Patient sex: M
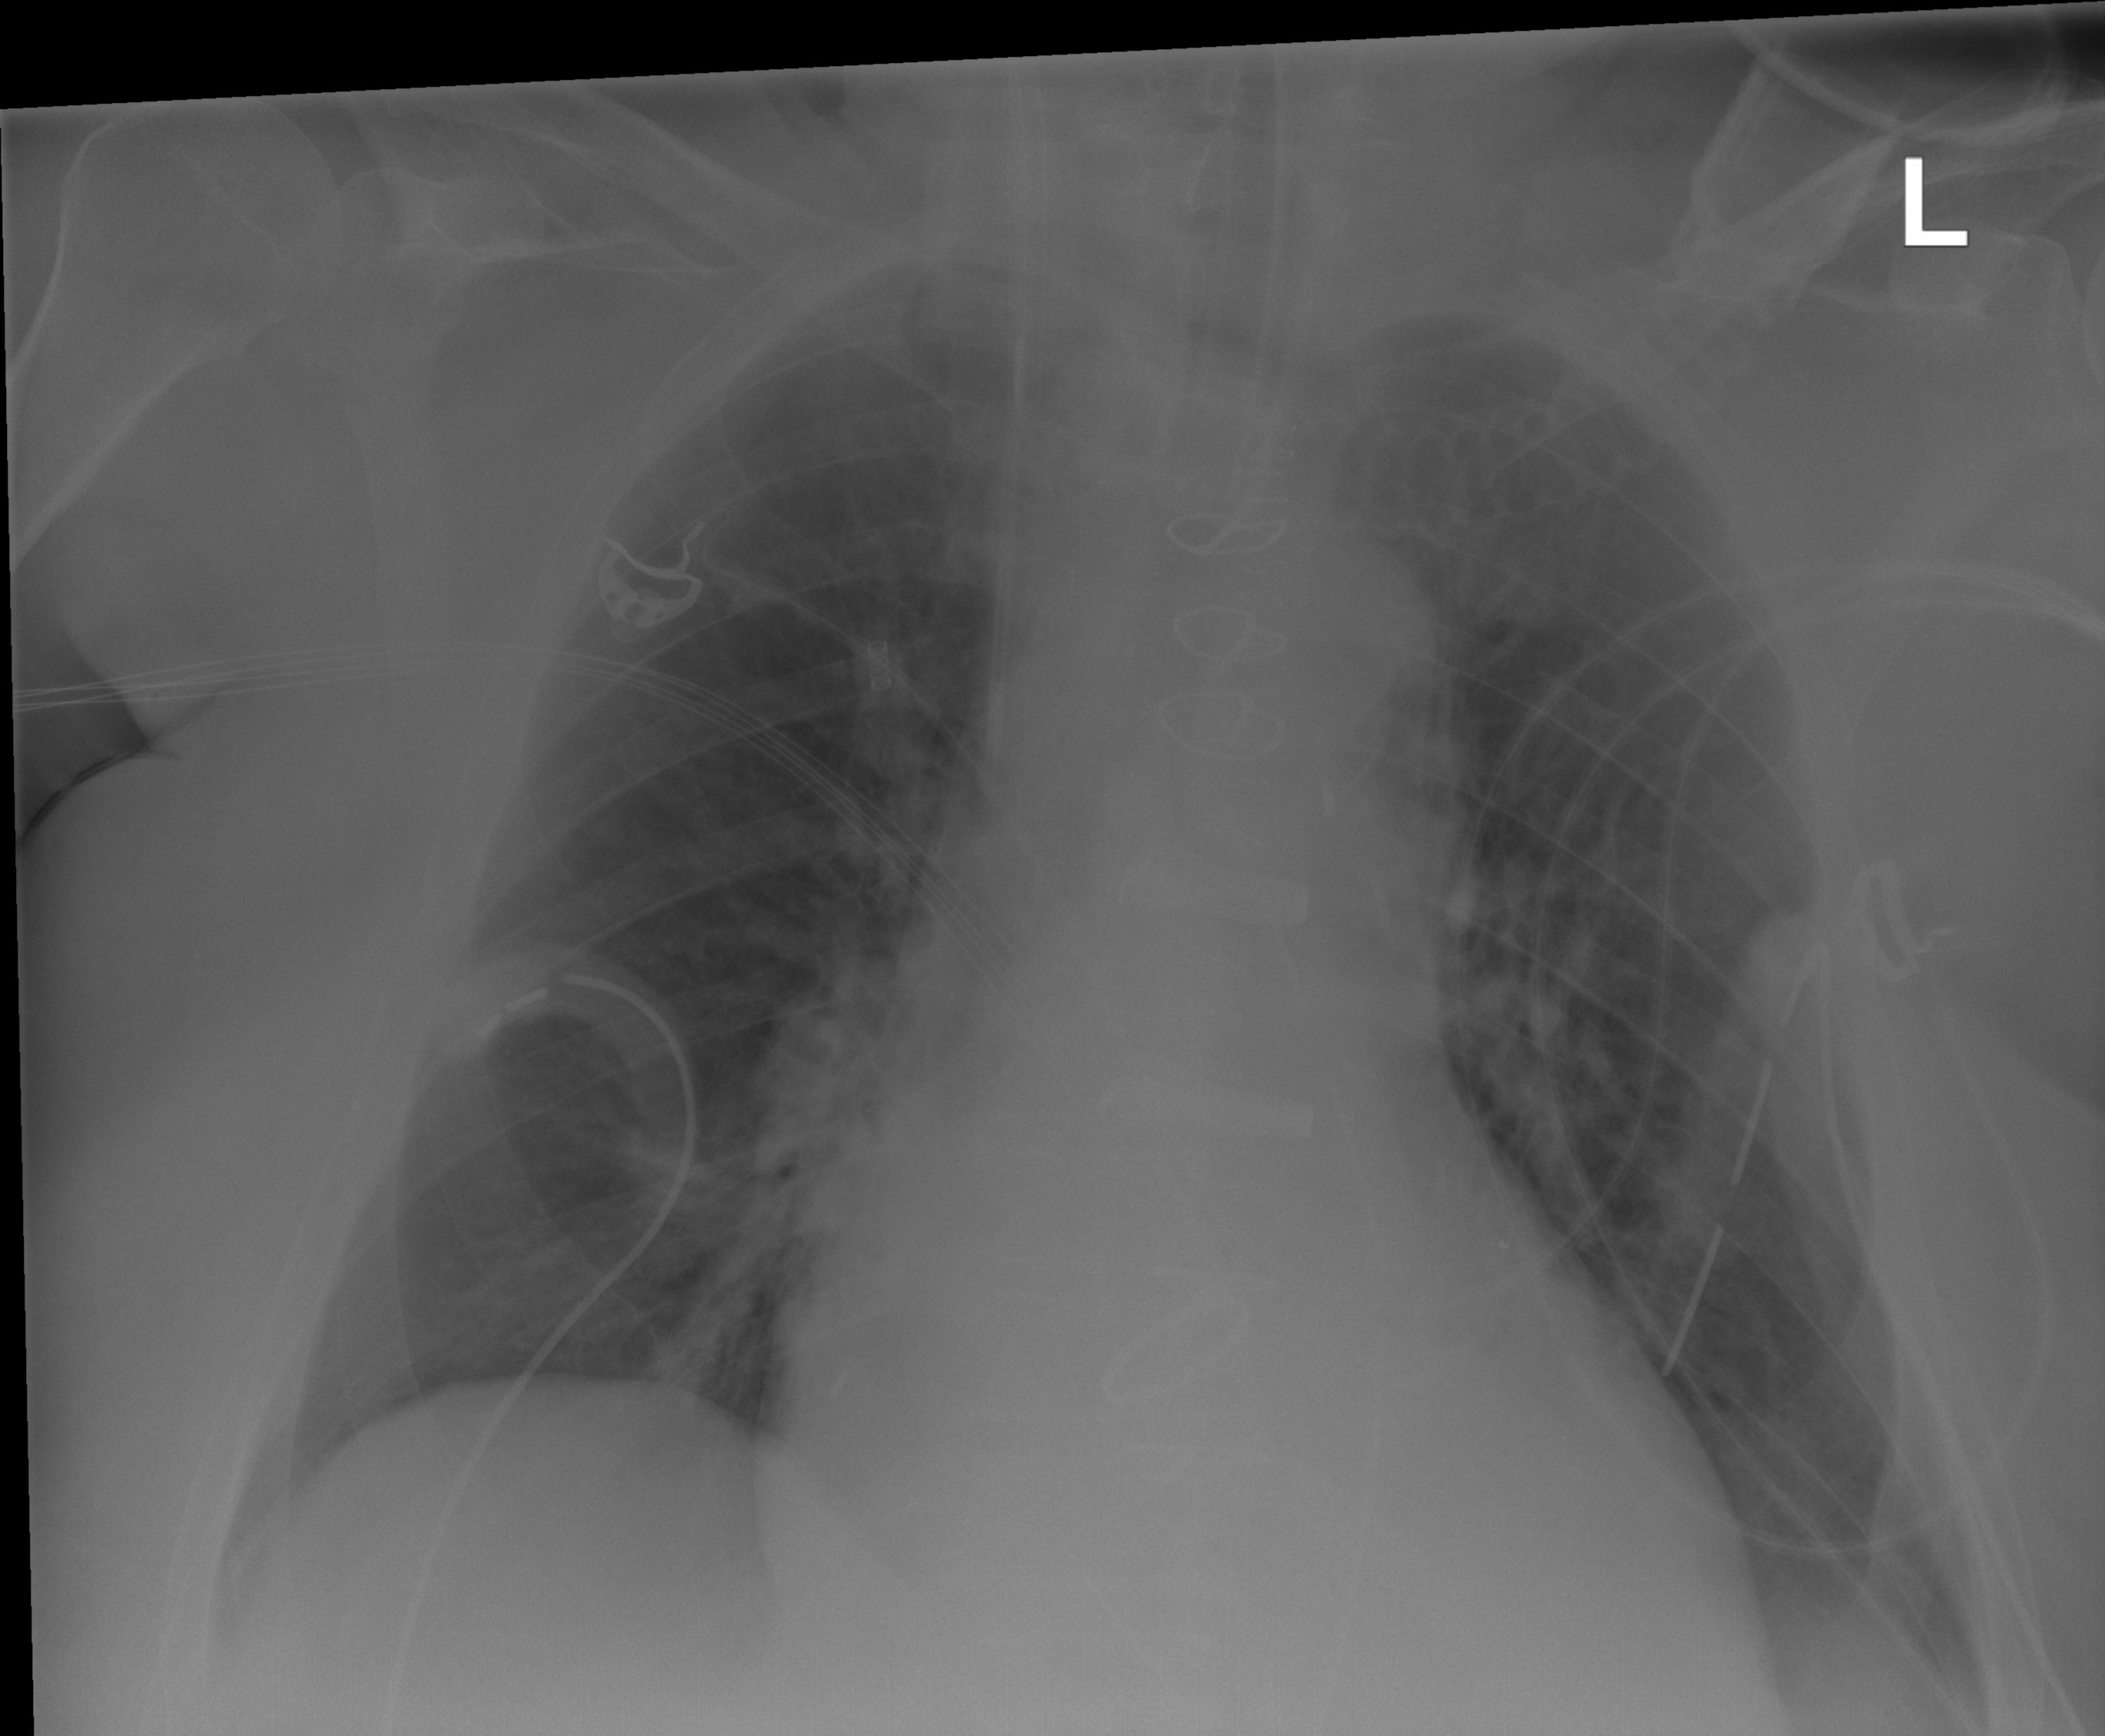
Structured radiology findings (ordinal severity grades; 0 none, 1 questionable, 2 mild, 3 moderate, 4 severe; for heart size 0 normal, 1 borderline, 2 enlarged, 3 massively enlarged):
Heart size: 2
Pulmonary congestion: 2
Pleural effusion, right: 0
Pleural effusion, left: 2
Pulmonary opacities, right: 0
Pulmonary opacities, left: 0
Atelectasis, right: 0
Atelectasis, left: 2